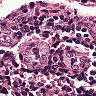
Metastatic tissue present: no